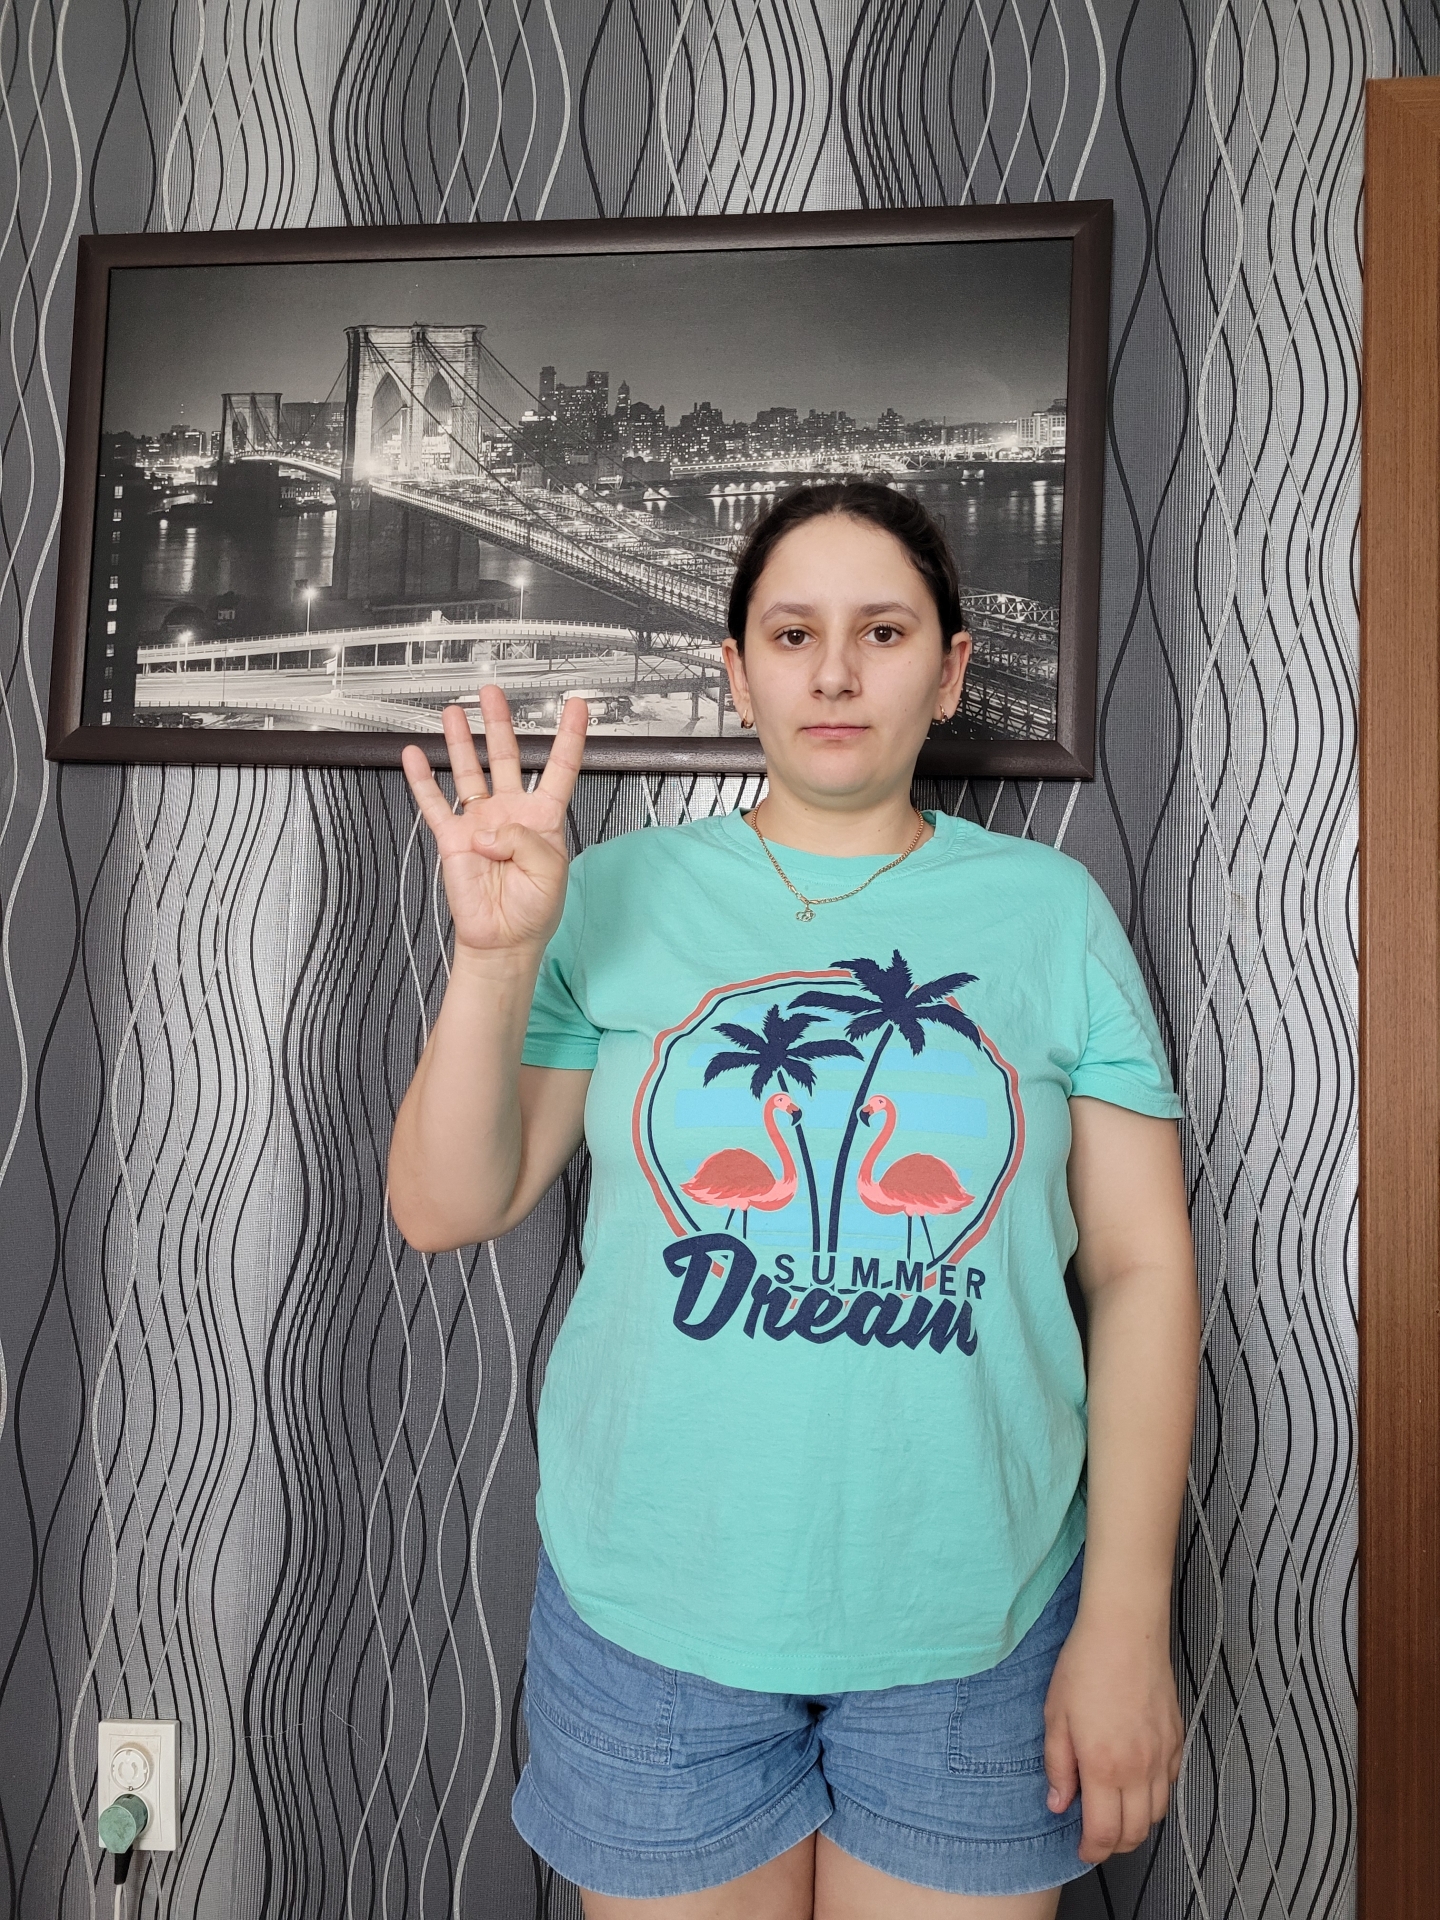
Label: clear